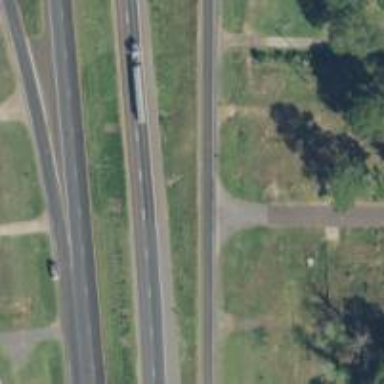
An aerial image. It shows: Trunk link highway with asphalt surface.